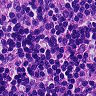
Metastatic tissue present: no